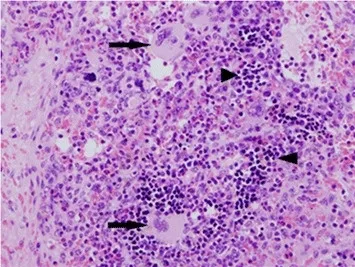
H&E section of lymph node showing EMH (this is an unusual location to find EMH). Both megakaryocytes (arrows) and nucleated erythroid precursors (arrowheads can be seen in clusters within the medullary cords.
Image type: pathology (h&e)